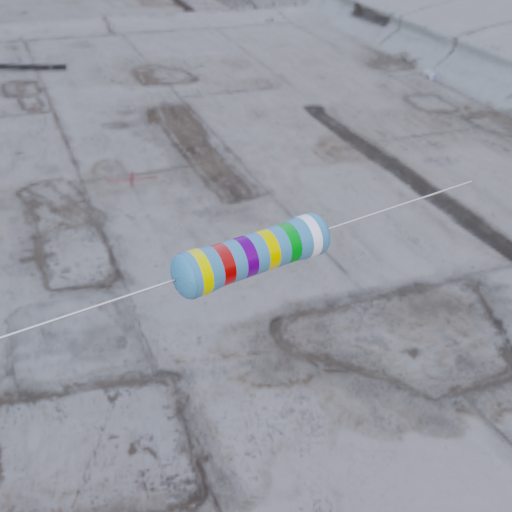
Resistor colour bands (in order): yellow, red, violet, yellow, green, white